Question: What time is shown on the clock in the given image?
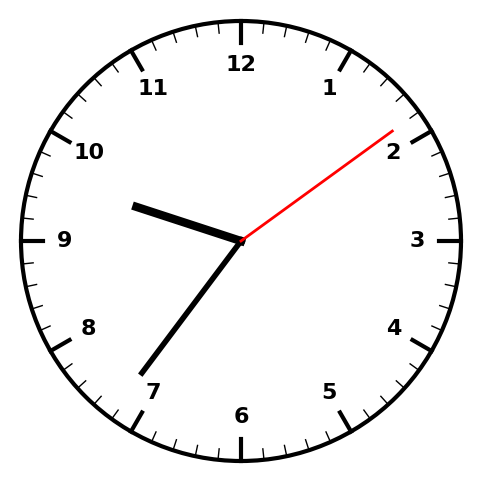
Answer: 09:36:09